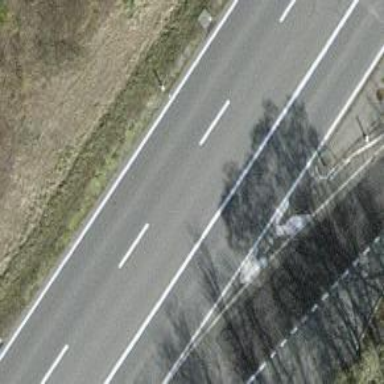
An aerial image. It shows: Primary road with asphalt surface.